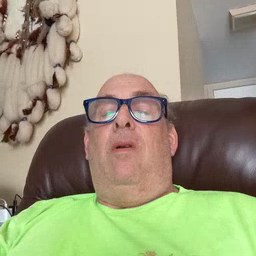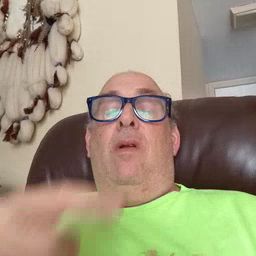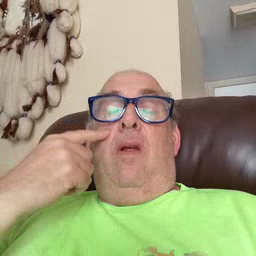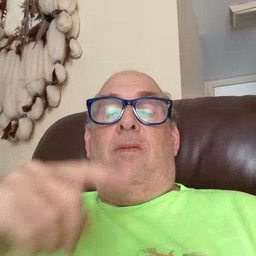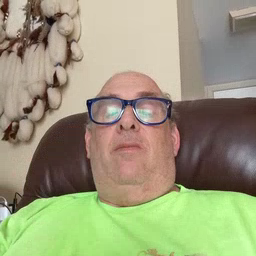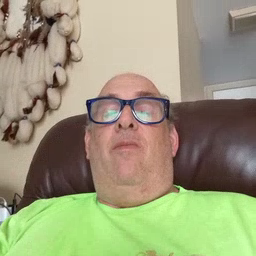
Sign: eye